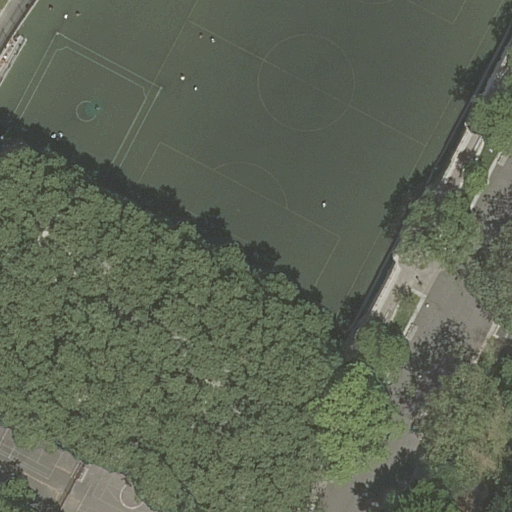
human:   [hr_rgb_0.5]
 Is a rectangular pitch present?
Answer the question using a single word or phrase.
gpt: yes

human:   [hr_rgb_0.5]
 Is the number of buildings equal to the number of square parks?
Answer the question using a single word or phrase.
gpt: no

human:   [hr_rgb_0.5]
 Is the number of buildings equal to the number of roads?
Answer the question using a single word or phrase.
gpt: yes

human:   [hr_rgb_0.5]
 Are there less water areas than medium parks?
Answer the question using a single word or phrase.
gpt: no

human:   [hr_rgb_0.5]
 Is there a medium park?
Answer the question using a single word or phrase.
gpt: no

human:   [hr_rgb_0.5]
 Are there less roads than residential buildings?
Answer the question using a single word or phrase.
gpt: no

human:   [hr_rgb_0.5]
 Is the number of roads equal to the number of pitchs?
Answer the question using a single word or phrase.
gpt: yes

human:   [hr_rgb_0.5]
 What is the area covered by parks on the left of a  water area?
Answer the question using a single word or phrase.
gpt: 0m2

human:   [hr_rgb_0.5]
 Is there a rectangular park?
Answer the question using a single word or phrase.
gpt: yes

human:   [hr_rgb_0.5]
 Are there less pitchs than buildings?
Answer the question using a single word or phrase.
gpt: no

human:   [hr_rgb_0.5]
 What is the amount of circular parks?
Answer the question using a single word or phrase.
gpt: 0

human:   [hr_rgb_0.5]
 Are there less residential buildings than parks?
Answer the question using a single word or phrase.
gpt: no

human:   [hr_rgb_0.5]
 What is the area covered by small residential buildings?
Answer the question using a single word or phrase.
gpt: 39m2

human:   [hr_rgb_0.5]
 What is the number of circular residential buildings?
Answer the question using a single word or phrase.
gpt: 0

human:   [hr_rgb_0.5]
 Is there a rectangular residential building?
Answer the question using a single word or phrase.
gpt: yes

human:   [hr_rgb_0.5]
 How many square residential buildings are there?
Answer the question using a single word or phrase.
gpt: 0

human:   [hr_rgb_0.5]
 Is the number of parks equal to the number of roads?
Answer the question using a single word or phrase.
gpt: yes

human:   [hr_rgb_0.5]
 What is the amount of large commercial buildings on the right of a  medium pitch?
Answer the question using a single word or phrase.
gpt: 0

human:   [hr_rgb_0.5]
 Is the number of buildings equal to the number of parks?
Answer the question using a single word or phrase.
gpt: yes

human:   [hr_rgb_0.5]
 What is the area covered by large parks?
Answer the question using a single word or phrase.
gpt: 10636m2

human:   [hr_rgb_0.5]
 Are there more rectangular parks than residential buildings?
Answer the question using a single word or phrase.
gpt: no

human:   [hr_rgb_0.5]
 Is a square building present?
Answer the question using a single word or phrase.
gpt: no

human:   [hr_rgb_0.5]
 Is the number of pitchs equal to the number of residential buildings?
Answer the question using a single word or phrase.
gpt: yes

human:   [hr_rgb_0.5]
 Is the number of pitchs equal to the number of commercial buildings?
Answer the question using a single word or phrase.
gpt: no

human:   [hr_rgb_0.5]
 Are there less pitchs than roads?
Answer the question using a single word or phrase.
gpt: no

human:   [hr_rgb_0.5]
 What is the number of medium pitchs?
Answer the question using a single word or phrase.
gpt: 0

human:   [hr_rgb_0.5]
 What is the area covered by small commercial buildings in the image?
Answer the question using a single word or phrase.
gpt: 0m2

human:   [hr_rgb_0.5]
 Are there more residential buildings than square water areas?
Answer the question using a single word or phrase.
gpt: yes

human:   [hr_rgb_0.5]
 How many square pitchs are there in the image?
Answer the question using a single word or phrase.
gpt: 0

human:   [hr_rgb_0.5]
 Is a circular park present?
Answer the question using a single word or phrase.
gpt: no

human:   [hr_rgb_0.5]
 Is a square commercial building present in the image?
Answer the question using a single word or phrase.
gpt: no

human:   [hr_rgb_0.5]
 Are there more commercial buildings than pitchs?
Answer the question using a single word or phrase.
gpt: no

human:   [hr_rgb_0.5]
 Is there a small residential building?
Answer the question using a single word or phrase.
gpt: yes

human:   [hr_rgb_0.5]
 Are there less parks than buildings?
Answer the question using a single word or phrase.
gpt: no

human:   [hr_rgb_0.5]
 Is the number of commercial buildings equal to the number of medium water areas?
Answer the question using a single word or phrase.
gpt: yes

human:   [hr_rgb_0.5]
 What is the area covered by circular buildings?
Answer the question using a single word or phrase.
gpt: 0m2